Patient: sex M, age 67
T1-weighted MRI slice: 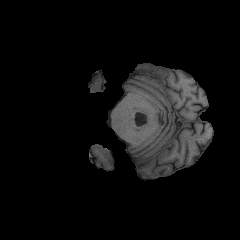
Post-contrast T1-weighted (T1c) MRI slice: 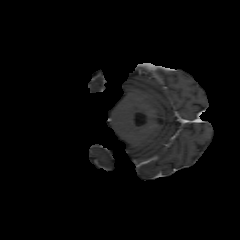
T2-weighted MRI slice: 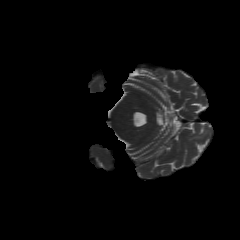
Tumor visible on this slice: no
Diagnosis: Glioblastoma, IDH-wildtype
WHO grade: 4